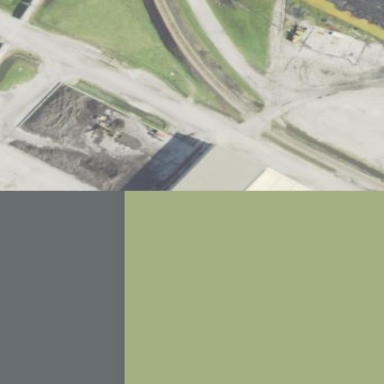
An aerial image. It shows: Industrial building.